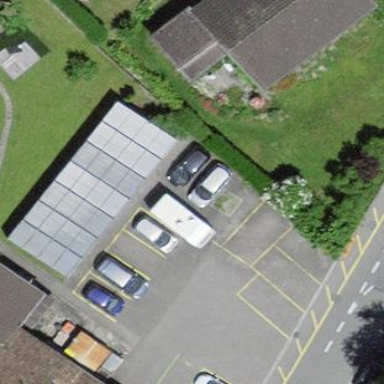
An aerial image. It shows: Parking available on the street side.